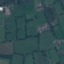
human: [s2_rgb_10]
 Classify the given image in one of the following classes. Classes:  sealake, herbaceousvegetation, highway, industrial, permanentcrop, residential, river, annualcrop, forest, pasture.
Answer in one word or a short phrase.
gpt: Pasture